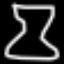
Label: hourglass